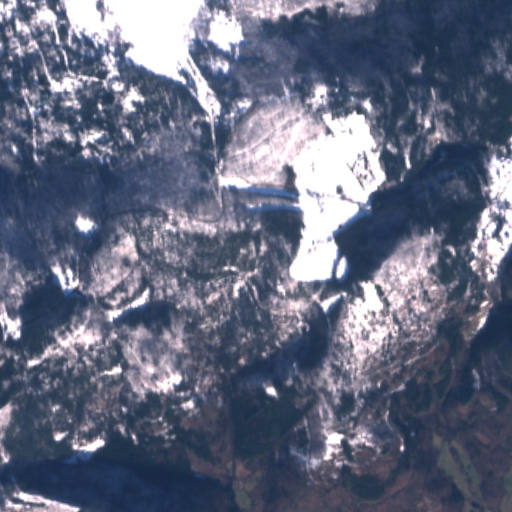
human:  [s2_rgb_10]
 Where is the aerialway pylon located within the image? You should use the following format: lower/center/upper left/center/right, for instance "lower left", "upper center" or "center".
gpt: The aerialway pylon is located in the upper right of the image.
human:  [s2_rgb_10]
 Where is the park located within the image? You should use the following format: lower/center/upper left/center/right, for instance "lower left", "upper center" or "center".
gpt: The park is located in the center left of the image.
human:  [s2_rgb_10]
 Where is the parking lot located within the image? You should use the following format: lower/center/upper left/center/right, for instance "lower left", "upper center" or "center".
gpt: There is no parking lot in the image.